Question: My model was
'''
class Author(Page):
dob = models.DateField("Date of birth")
'''
i removed dob field and updated model with:
'''
class Author(Page):
name = models.CharField(max_length = 250)
email = models.EmailField()
'''
Then entered two commands:
'''
python manage.py schemamigration project_name 001_initial--add-field Author.name, Author.email
'''
then this command
'''
python manage.py migrate project_name
'''
you can see attach image : these above commands don't allow me to save changes in models.

Need your assistance!
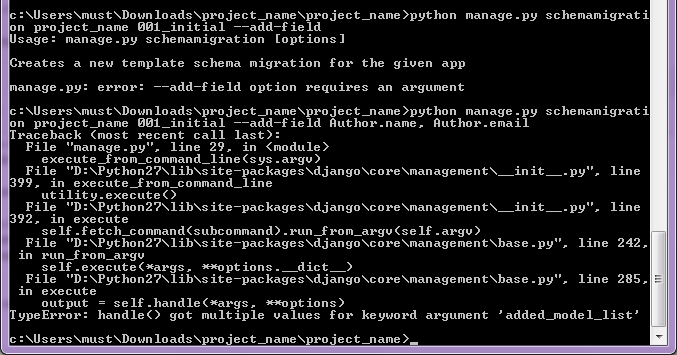
Answer: 1)Before adding your new field go to command prompt and move to directory where your project or application is . Now write this command before adding fields in models.py file 'python manage.py schemamigration your_project_or_app_name --initial'
2)Now write this command 'python manage.py migrate your_project_or_app_name --fake 0001' to set the south database to that state (tables already created).
3)Now go to your models.py file an add your new fields in your models.py file, then in your cmd run this command 'python manage schemamigration your_project_or_app_name --auto'
4)Last step to save changes run this last migrate command 'python manage.py migrate your_project_or_app_name'
Solution Reference :<URL> by 'Yuji 'Tomita' Tomita'